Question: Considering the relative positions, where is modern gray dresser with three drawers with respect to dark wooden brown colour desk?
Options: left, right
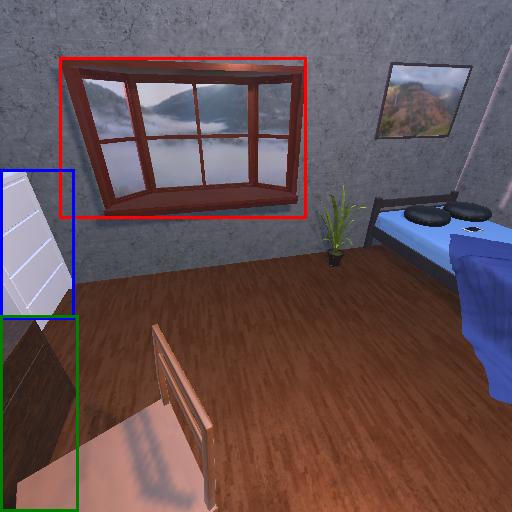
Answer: left